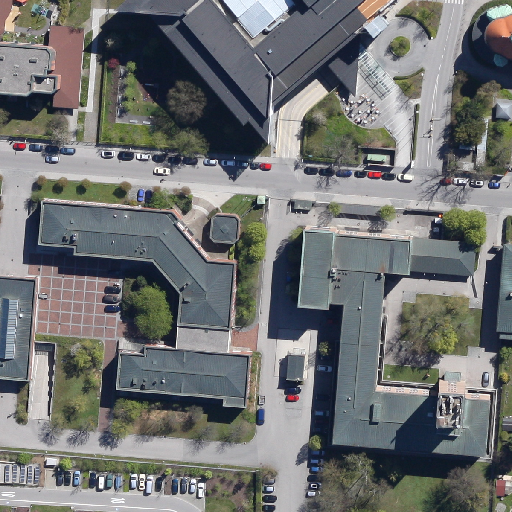
Referring expression: van in the parking area